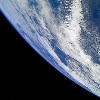
Label: cloud